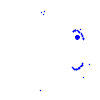
Particle: electron